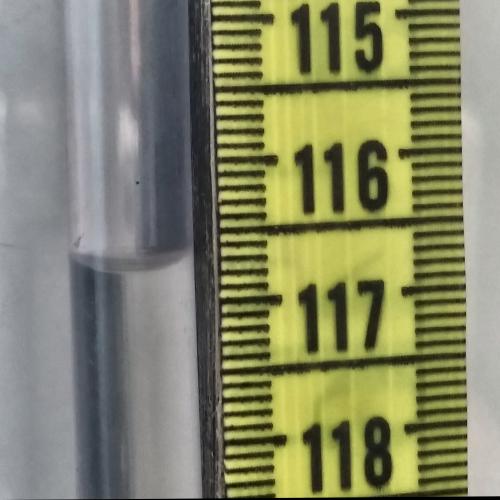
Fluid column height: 116.7 cm